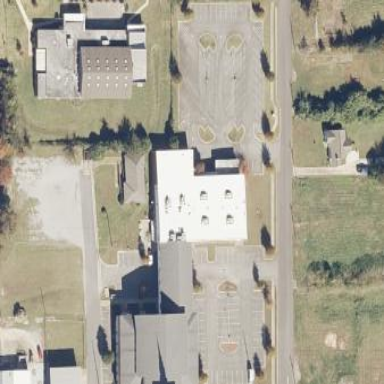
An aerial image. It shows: Building serving as place of worship.